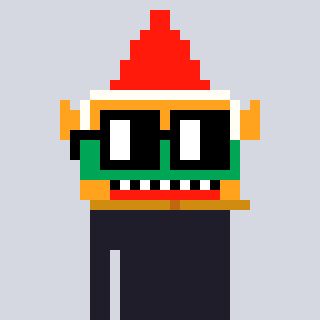
a pixel art character with square black glasses, a gnome-shaped head and a peachy-colored body on a cool background